Chest X-ray:
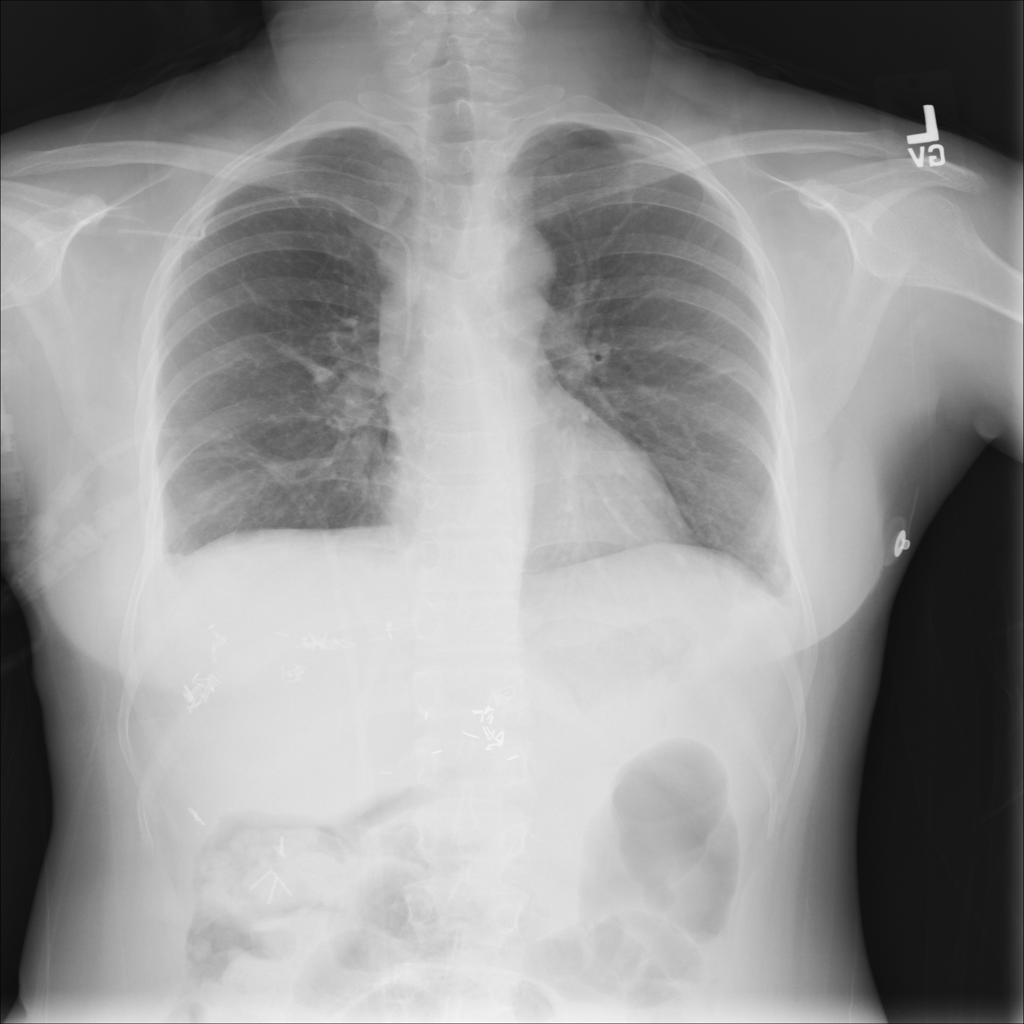
Findings: Effusion
No abnormal finding: no